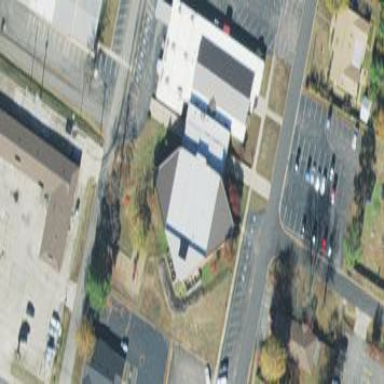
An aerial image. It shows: Building that serves as place of worship.